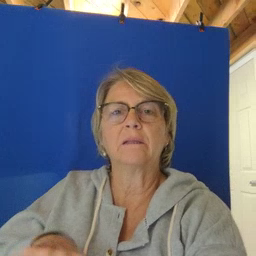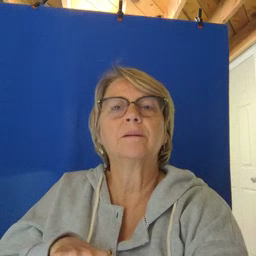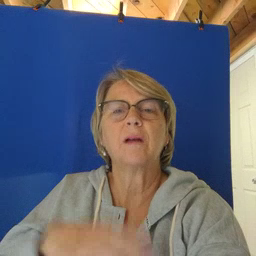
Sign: elephant